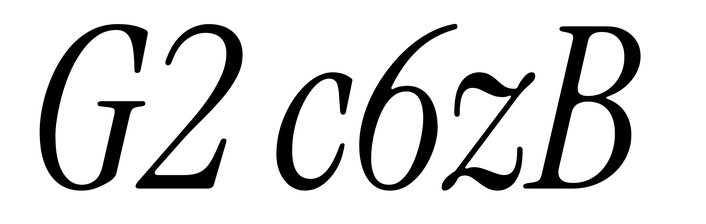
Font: InstrumentSerif-Italic